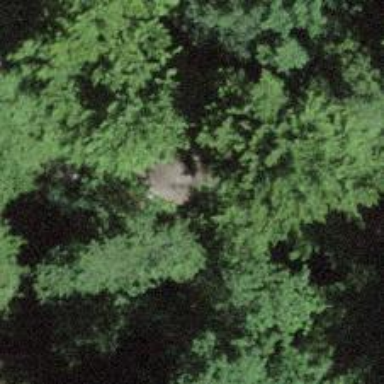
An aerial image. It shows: Brown bench.